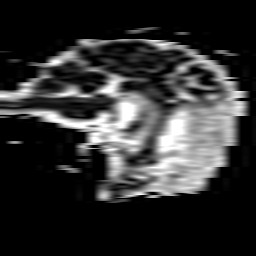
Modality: ADC
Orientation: sagittal
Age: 80
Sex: female
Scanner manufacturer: philips
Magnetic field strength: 1.5 T
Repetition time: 4.81 s
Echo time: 0.07764 s